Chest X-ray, AP view. Patient: 62 years old, sex M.
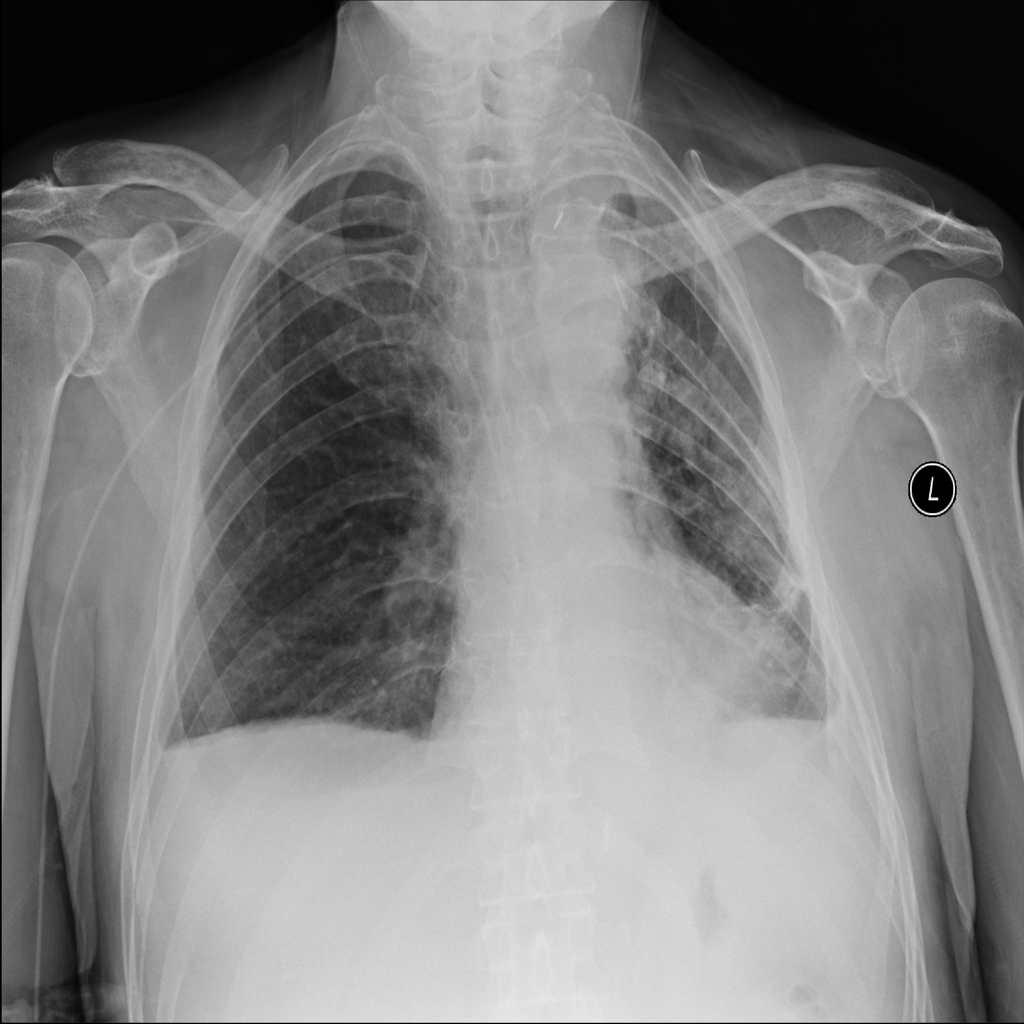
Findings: Mass, Nodule